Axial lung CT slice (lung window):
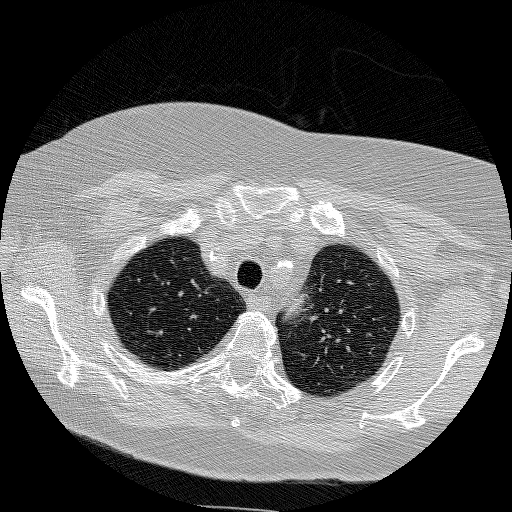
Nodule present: no